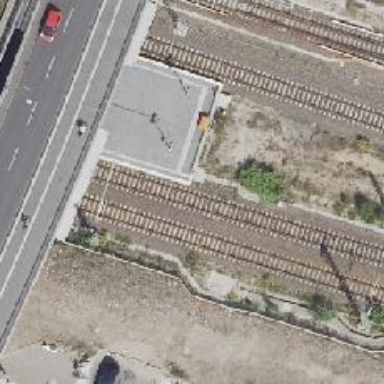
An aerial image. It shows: Railway track with contact lines for electrification.